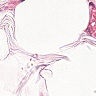
Metastatic tissue present: no